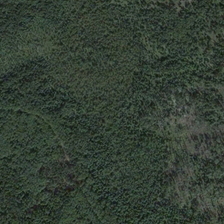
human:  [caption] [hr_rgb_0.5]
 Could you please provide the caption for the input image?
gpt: many green trees form a piece of green forest .

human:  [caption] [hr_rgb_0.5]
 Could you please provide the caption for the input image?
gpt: many green trees form a piece of green forest .

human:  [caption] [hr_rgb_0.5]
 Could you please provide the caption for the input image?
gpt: many green trees form a piece of green forest .

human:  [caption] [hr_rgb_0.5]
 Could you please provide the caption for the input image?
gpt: many green trees form a piece of green forest .

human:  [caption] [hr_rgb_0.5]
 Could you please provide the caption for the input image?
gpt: many green trees form a piece of green forest .